Field crop: tomato
Growth stage: 1
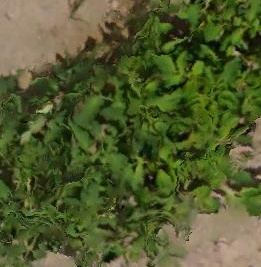
Species: tomato